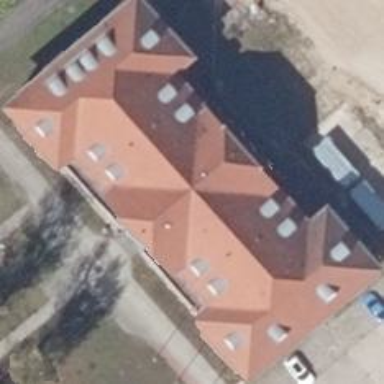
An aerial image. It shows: Office building with hipped roof shape.